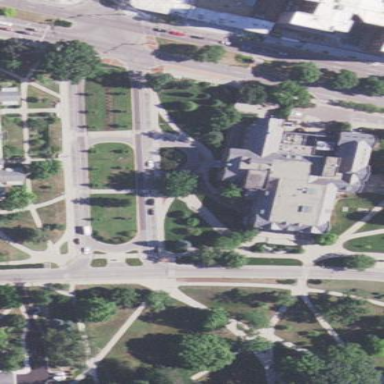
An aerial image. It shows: University building with gabled roof.